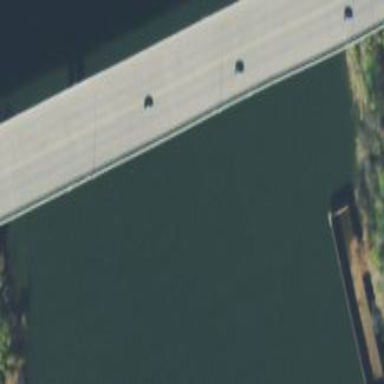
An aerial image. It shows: Man-made bridge.